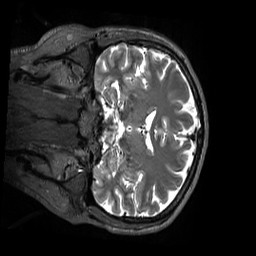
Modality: T2w
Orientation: coronal
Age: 49
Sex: female
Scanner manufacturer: siemens
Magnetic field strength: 3 T
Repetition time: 3.2 s
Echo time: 0.412 s